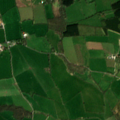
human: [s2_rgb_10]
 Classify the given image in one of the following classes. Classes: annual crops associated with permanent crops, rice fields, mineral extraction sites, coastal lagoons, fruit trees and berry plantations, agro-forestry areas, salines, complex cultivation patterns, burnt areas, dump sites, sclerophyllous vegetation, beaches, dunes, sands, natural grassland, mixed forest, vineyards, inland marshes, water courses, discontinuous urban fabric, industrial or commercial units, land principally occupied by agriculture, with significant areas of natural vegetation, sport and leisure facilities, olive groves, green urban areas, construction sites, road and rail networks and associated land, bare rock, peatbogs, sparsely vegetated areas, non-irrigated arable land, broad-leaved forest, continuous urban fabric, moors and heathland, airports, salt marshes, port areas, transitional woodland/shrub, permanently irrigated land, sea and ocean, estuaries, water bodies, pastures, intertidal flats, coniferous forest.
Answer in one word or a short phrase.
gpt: pastures